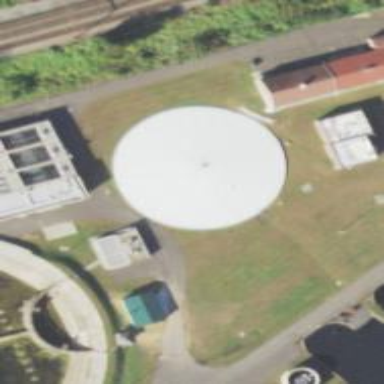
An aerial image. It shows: Building with storage tank.